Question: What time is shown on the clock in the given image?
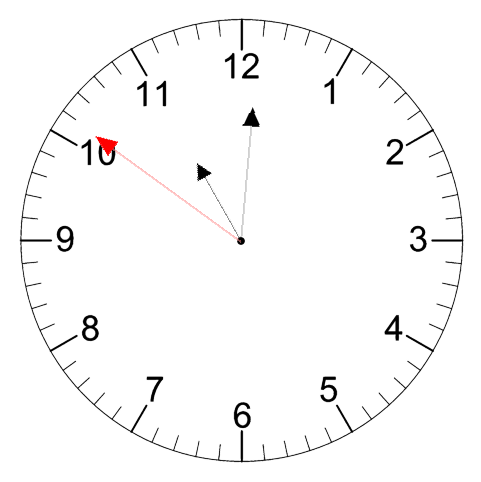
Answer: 11:00:51